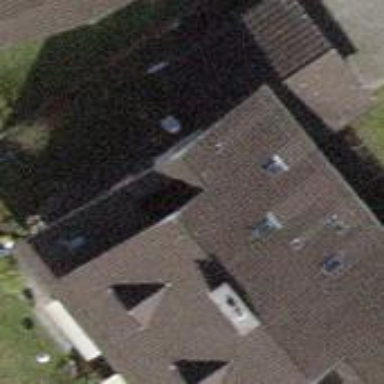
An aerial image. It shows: Building with tiled roof.